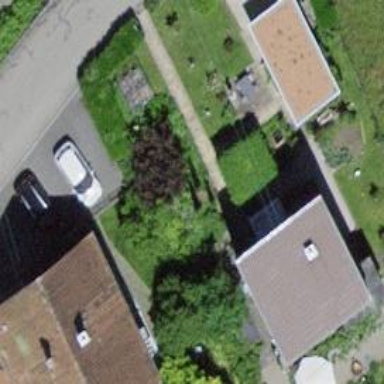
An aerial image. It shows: Residential building.